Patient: sex M, age 74
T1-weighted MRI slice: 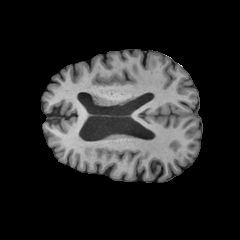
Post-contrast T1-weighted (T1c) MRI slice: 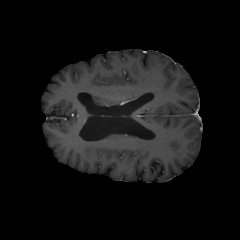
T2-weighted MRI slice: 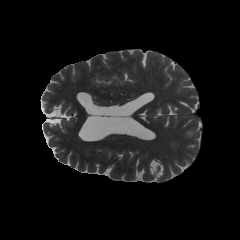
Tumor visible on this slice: no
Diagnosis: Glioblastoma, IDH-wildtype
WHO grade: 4